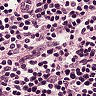
Metastatic tissue present: no